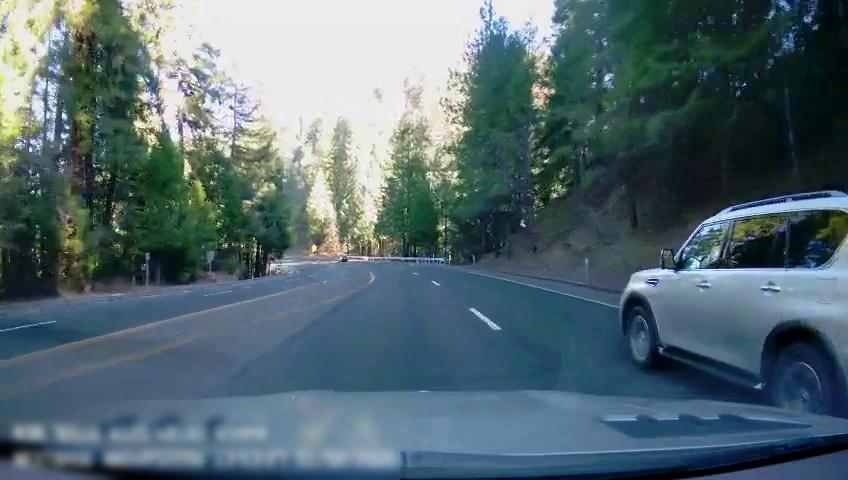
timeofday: Day
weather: Sunny
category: Drivable Space
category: Vehicles | Car
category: Vehicles | SUV
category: Lanes | Current Lane
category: Lanes | Current Lane
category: Lanes | Alternate Lane
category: Lanes | Opposite Lane
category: Lanes | Opposite Lane
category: Lanes | Opposite Lane